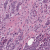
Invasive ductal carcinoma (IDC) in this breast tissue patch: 1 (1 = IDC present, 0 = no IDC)